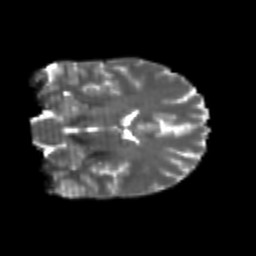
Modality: T2w
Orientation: coronal
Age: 24
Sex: male
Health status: healthy
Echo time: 0.074 s